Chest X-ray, PA view. Patient: 49 years old, sex M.
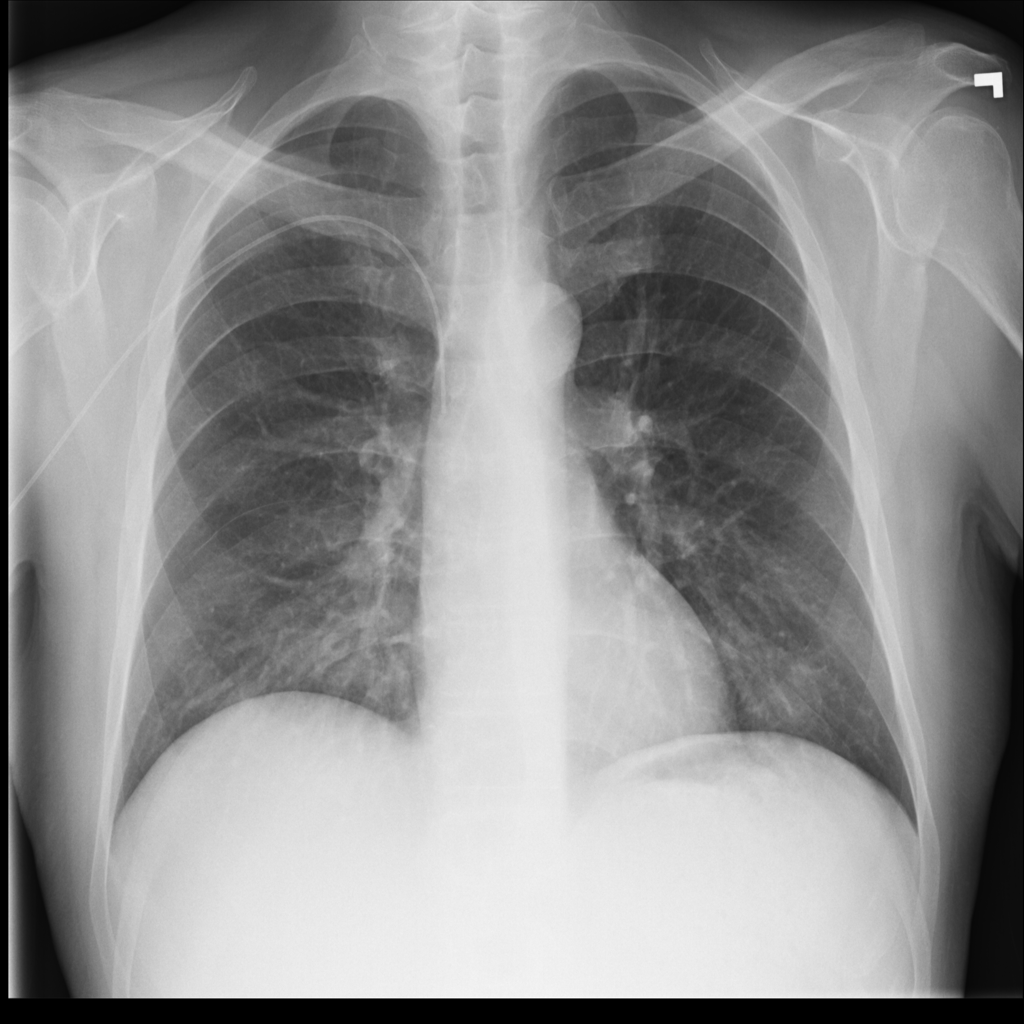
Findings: No Finding